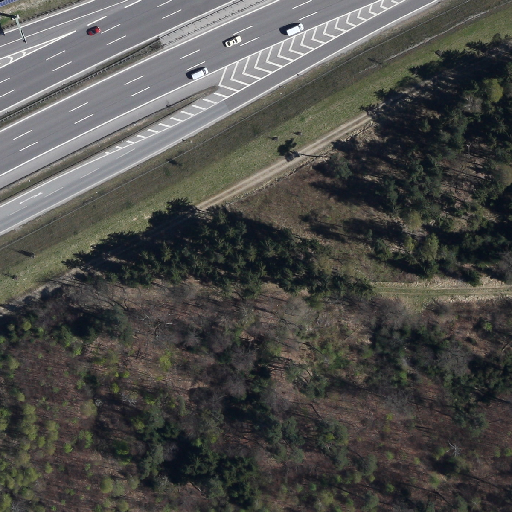
Referring expression: vehicle